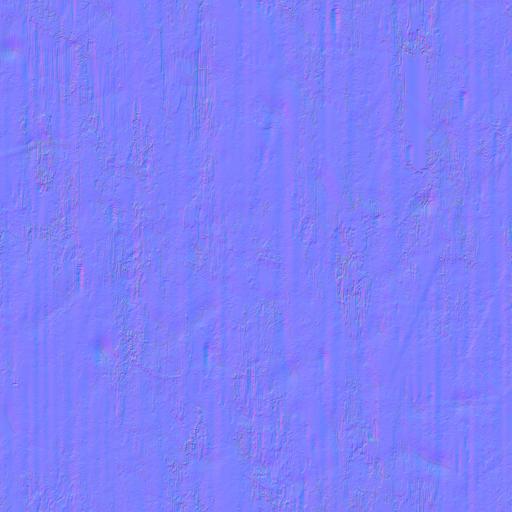
crack cracked cracks green paint painted reflective shiny